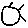
Label: sun